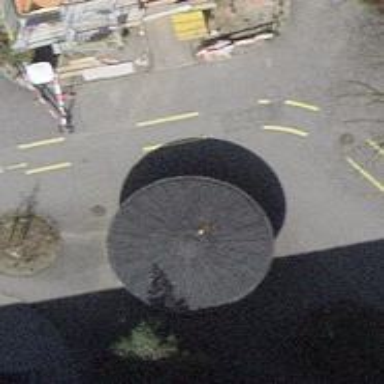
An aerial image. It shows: Picnic table located in leisure land area.